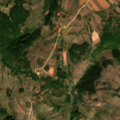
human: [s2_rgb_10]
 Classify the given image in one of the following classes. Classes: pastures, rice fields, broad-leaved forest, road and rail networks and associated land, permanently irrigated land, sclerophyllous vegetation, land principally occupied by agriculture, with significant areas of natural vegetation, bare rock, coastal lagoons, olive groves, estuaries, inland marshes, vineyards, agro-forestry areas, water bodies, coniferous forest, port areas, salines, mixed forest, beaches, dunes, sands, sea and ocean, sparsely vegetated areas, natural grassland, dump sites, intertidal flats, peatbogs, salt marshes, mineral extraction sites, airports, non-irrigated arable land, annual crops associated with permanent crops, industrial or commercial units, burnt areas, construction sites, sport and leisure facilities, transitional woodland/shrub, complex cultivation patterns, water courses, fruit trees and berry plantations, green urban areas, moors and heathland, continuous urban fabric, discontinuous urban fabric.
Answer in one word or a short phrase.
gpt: pastures, complex cultivation patterns, land principally occupied by agriculture, with significant areas of natural vegetation, broad-leaved forest